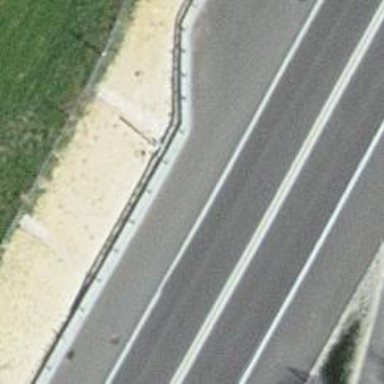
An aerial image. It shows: Fence.